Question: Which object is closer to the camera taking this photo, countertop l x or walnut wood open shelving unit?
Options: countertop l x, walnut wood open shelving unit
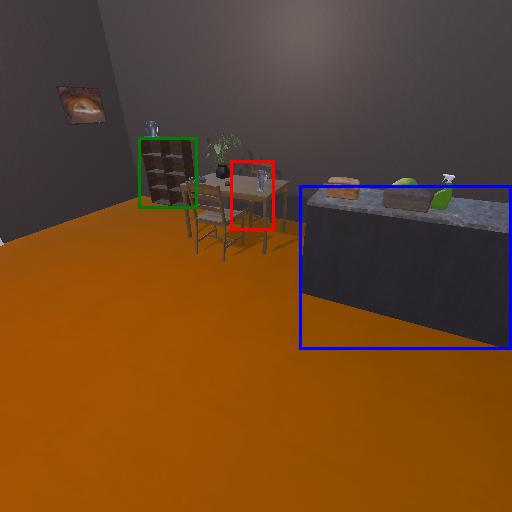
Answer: countertop l x